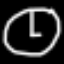
Label: clock